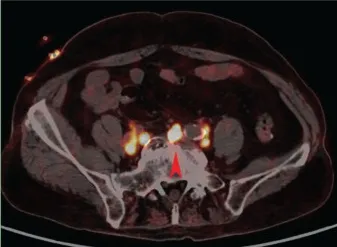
A.2022.5 Prostate MR scan: review after prostate cancer treatment to consider disease progression B.2022.5 PSMA PET suggests an irregularly enlarged prostate with heterogeneous density, uneven PSMA radioactivity distribution only slightly increased, SUVmax=4.8. (E) 18F-OC PET image 3 months after 177Lu-DOTA-TATE treatment, the volume of the lesion is significantly reduced compared with that before the treatment, and the level of octreotide expression is significantly reduced compared with the previous one, which is considered to be the residual tumor activity. SUVmax=5.5.
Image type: radiology (pet)